Interaction volume radius: 10 \u00c5
Interaction volume height: 15 \u00c5
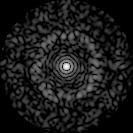
Disorder parameter: 0.8298